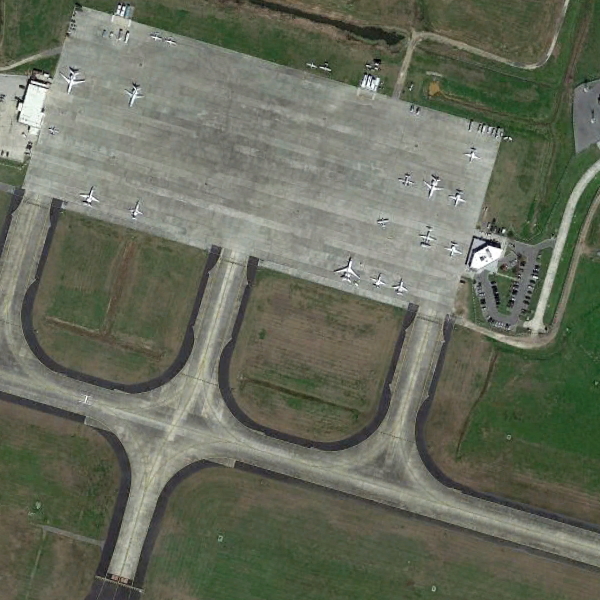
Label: Airport